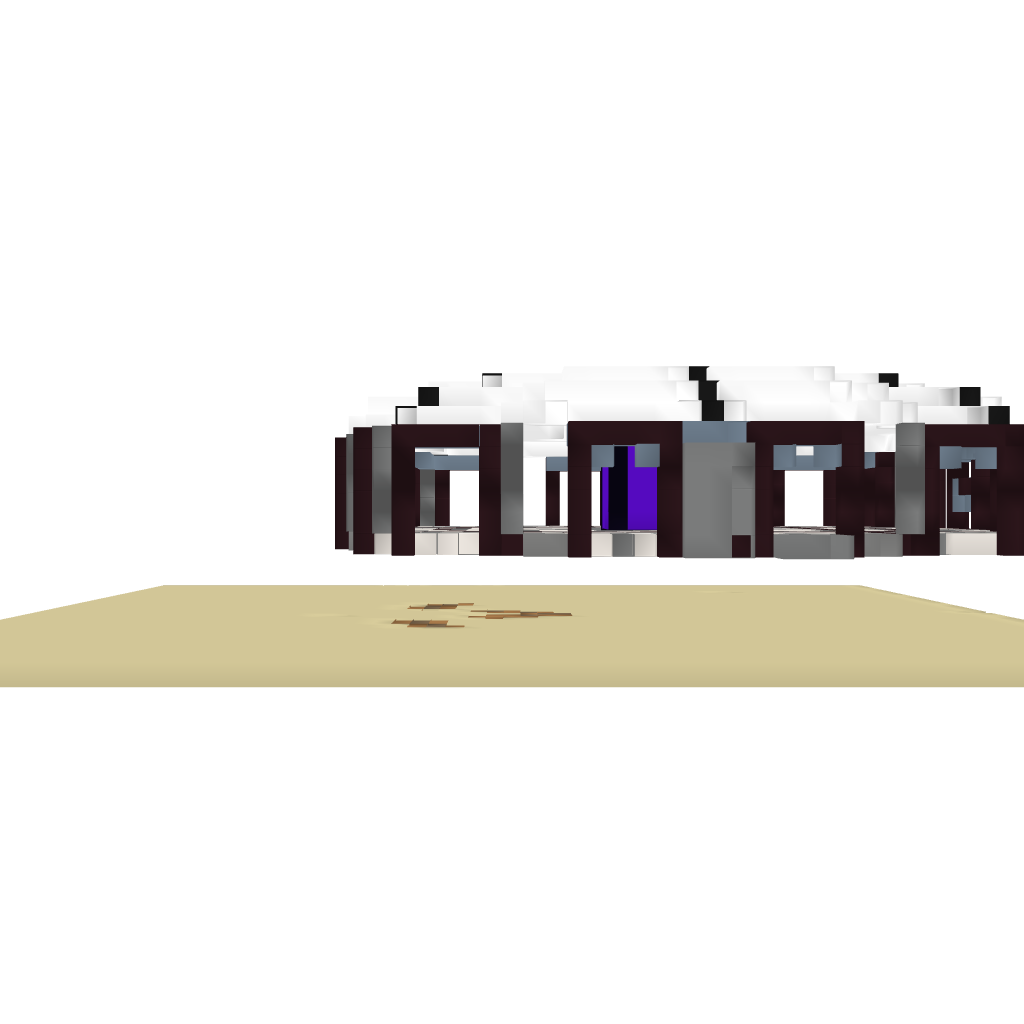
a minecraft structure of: Netherhub 2.0